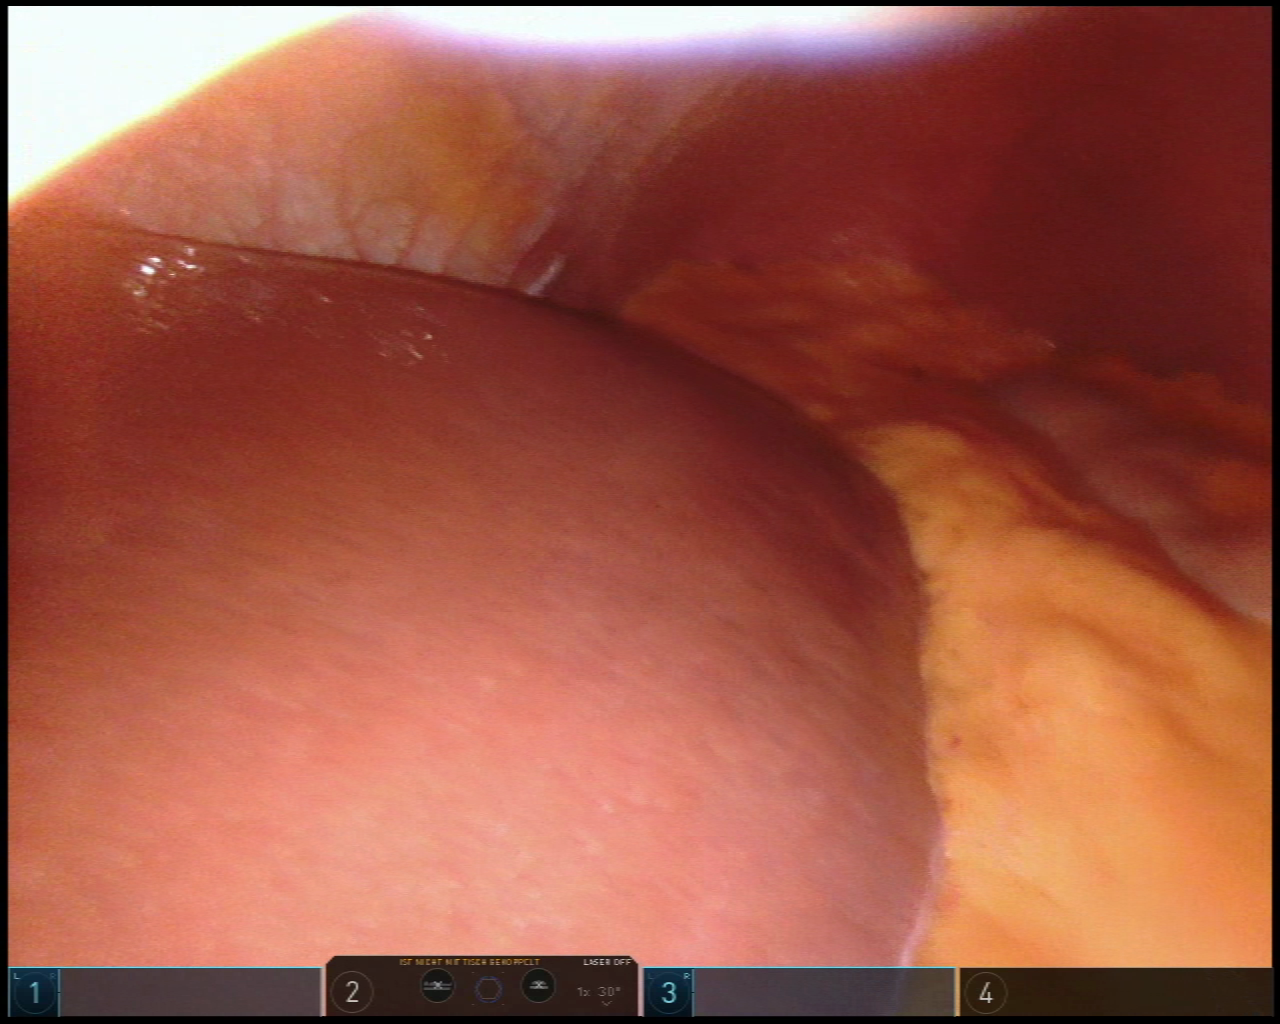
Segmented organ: liver
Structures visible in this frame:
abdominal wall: yes
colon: yes
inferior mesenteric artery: no
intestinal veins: no
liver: yes
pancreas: no
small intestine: no
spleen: no
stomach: no
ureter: no
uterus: no
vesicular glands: no